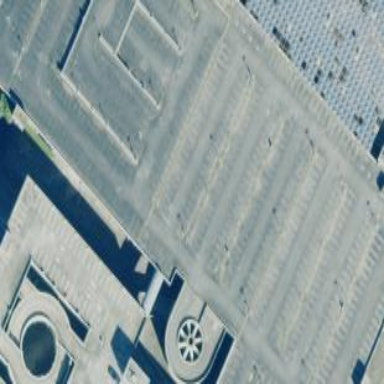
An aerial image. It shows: Multi-storey parking building.